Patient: sex M, age 72
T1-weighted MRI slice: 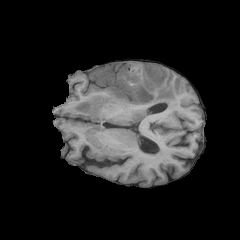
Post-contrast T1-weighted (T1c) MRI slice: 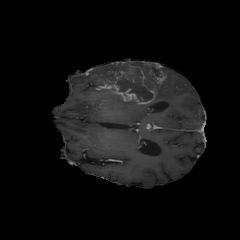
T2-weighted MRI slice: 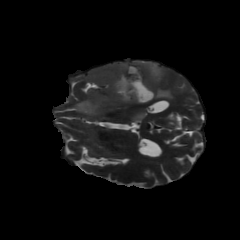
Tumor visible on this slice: yes
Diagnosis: Glioblastoma, IDH-wildtype
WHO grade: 4